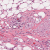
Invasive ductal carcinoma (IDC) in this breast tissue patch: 1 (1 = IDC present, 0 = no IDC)